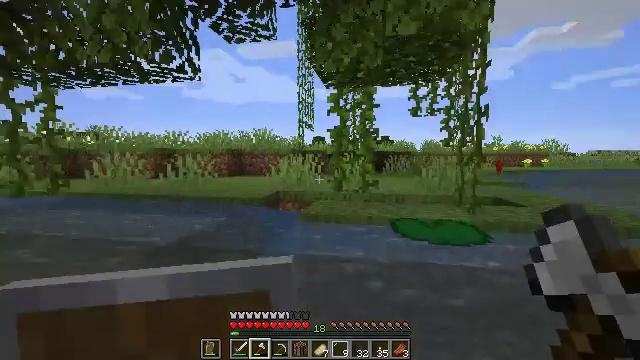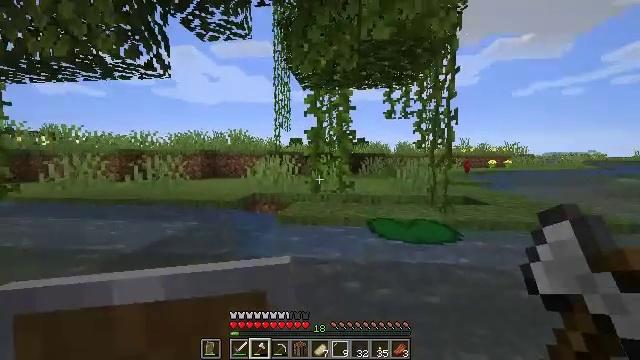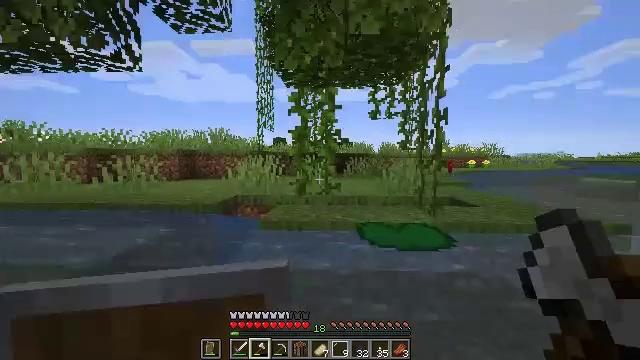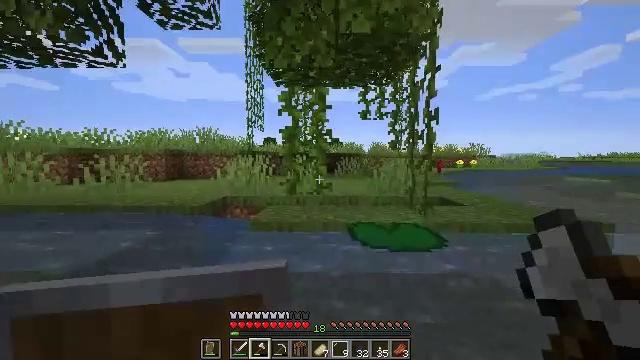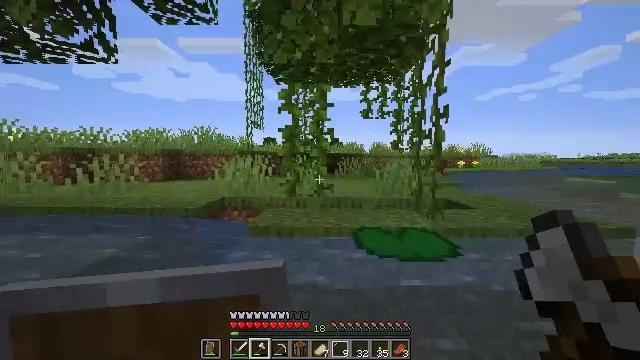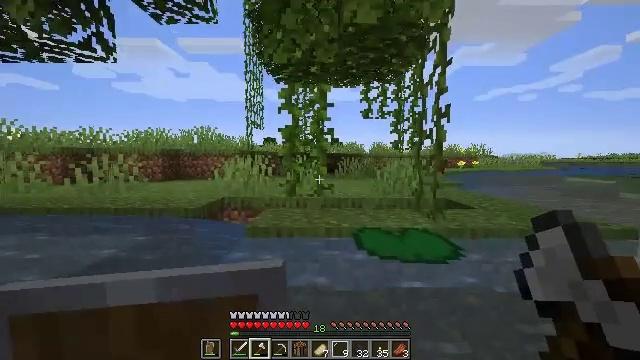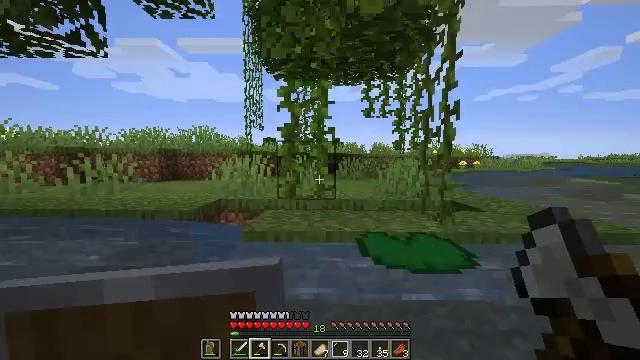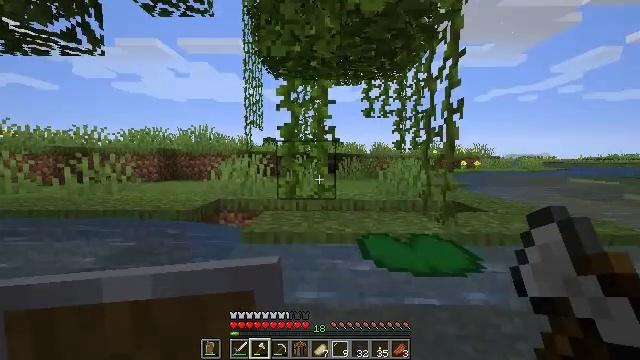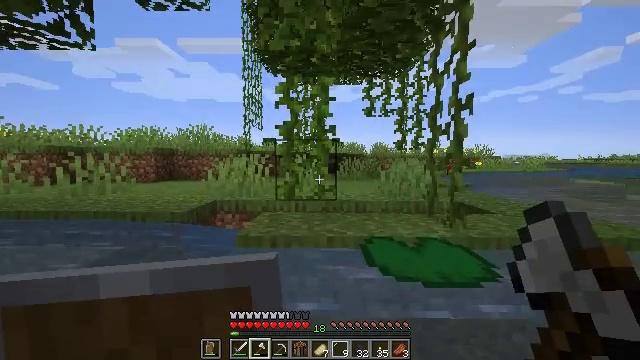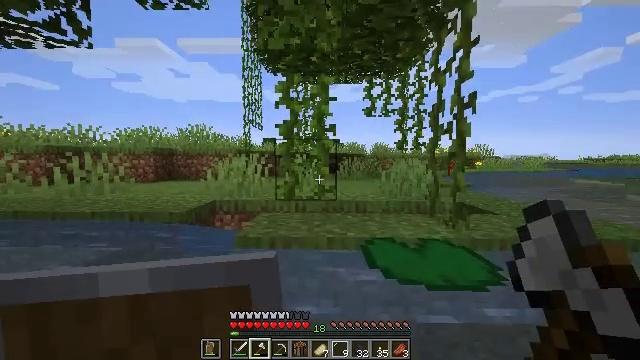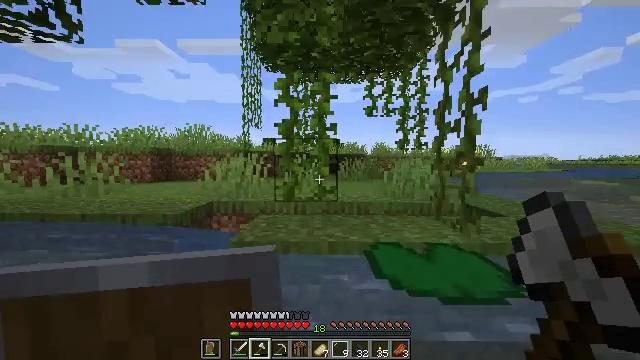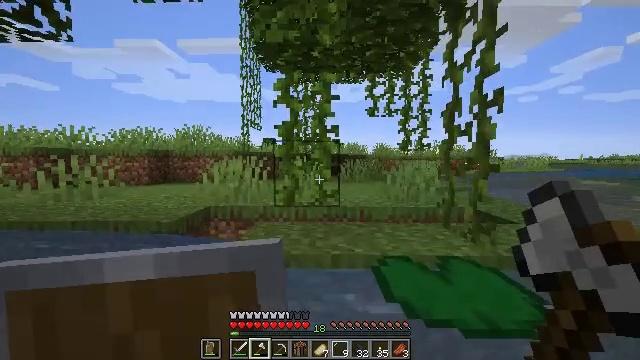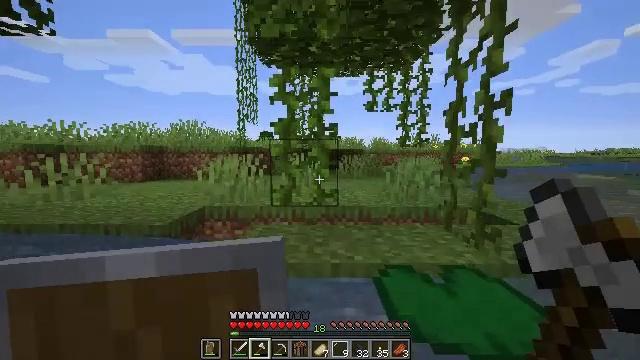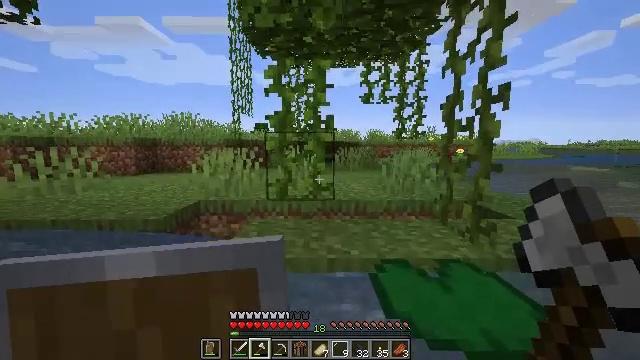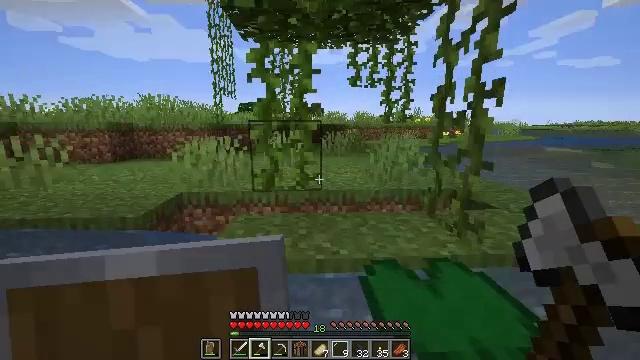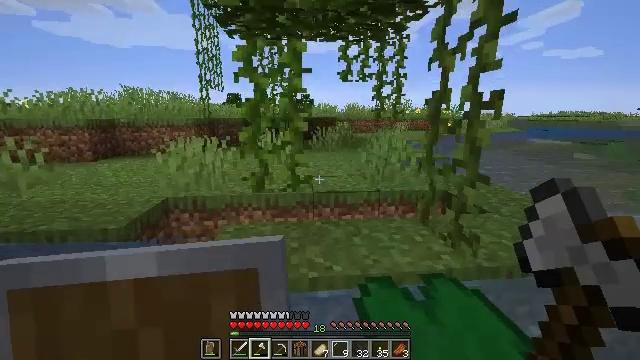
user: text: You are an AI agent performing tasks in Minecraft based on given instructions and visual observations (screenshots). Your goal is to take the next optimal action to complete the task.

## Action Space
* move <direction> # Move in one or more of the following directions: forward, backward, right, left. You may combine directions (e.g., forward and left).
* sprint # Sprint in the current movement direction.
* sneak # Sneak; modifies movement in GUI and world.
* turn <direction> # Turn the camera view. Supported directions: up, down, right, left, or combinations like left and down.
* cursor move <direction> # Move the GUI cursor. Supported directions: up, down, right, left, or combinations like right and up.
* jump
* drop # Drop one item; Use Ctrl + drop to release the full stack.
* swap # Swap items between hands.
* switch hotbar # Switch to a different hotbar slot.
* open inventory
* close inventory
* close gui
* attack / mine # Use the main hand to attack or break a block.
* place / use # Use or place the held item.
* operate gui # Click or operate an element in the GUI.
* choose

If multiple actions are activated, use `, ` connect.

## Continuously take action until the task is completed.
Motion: motion action
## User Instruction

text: Gather lily pads while exploring.
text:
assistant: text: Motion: move forward, turn right
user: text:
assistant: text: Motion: move forward, turn right
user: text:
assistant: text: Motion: move forward, turn right
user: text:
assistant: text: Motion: move forward
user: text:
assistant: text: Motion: move forward
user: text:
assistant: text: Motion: move forward
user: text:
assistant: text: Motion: move forward
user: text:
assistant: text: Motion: move forward
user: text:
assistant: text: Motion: move forward
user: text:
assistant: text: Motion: move forward, jump
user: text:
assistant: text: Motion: move forward, jump
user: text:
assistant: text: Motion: move forward, turn down, jump
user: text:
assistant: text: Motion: move forward, turn down, jump
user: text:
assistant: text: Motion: move forward, turn right and down, jump
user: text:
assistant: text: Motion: move forward, turn right and down, jump
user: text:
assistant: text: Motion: move forward, turn right and down, jump
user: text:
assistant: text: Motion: move forward, turn right and down, jump
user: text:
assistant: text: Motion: move forward, turn right and down, jump
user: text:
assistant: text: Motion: move forward, turn right and down, jump
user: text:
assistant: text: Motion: move forward, turn right, jump
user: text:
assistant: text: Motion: move forward, turn right and down, jump
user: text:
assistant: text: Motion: move forward, turn right and down, jump
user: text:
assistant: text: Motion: move forward, turn right and down, jump
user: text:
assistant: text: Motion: move forward, turn right and down, jump
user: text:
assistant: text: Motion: move forward, jump
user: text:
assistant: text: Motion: move forward
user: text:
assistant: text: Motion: move forward
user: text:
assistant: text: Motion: move forward
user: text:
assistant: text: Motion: move forward
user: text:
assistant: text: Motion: move forward, turn right and up